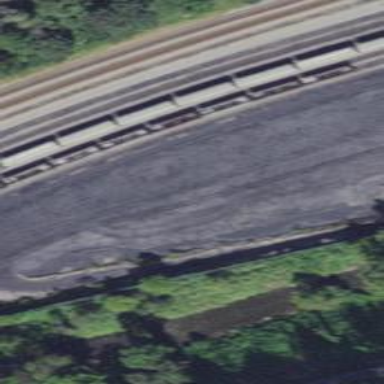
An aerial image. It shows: Railway yard used for servicing trains.